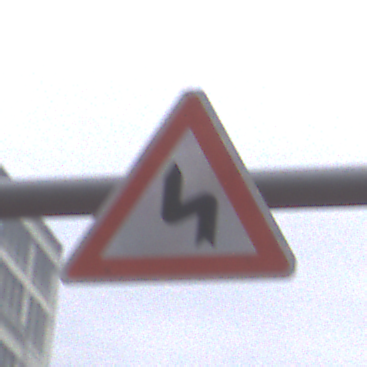
Verkehrszeichen: DoppelkurveZunaechstLinks
Umgebung: Outdoor, Urban
Tageszeit: MorningAfternoon
Wetter: Overcast
Licht: Natural
Jahreszeit: NotSpecified
Kontrast: LowContrast